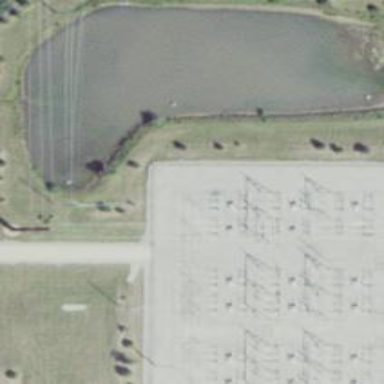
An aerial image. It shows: Switch used for power control.